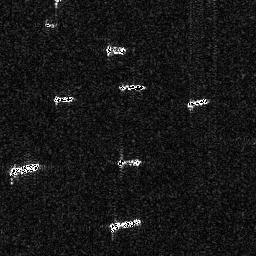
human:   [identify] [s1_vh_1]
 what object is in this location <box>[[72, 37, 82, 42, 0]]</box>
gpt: <ref>1 small ship at the right</ref>

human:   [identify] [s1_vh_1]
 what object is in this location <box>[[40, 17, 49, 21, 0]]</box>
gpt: <ref>1 small ship at the top</ref>

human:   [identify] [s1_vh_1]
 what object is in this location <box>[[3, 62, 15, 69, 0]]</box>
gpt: <ref>1 medium ship at the left</ref>

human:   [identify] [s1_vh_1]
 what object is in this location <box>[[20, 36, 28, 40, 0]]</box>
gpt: <ref>1 small ship at the left</ref>

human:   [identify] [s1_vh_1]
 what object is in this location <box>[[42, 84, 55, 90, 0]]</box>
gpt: <ref>1 medium ship at the bottom</ref>